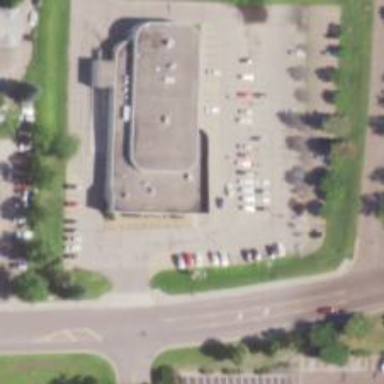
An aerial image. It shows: Supermarket.